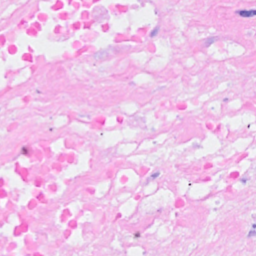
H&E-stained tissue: Breast